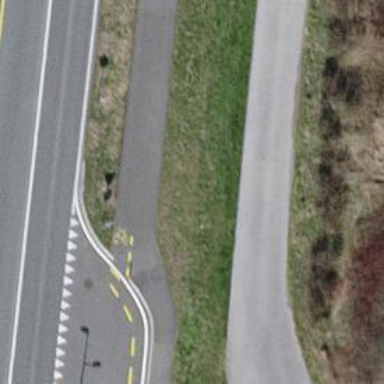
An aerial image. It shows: Asphalt cycleway.